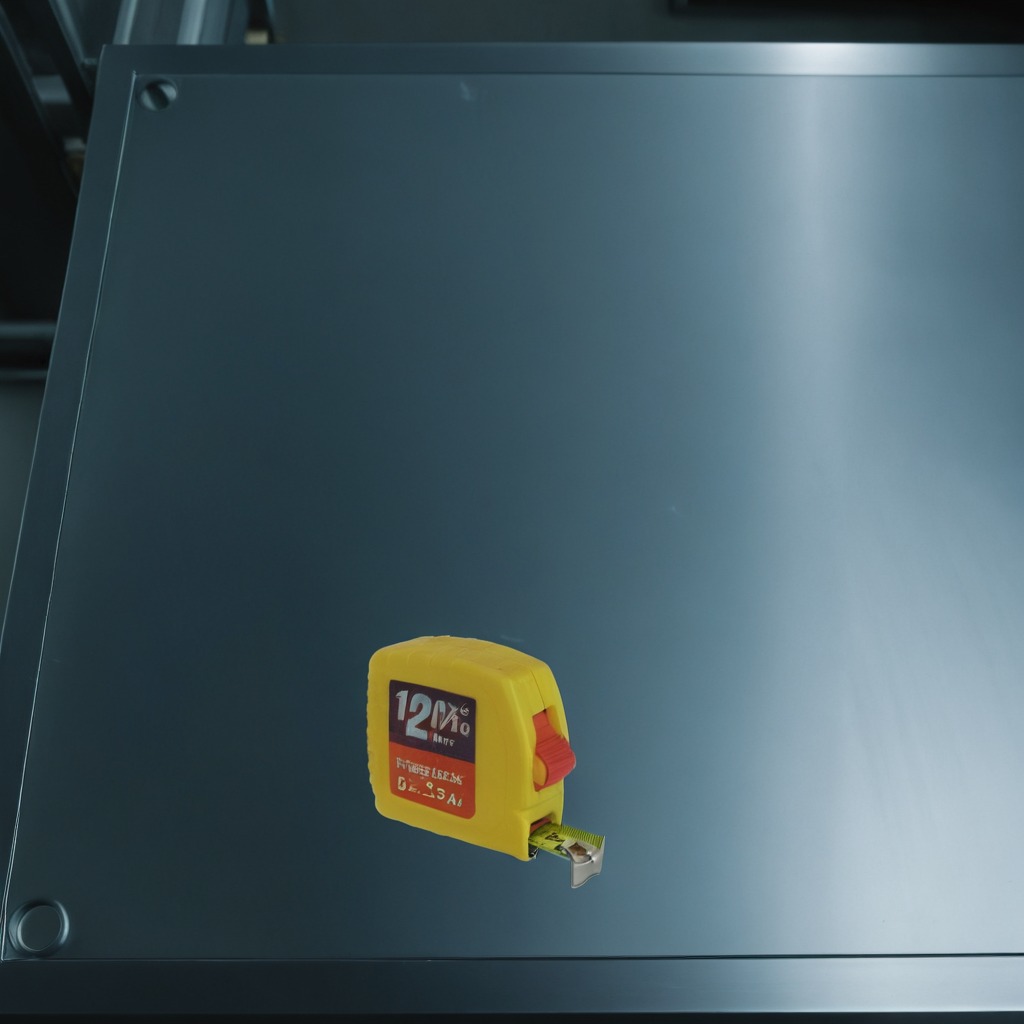
A measuring tape lies on a metal table in a machine shop under fluorescent lights.